Aerial crown-view tile of a tropical tree (Barro Colorado Island, Panama), acquired 20250217:
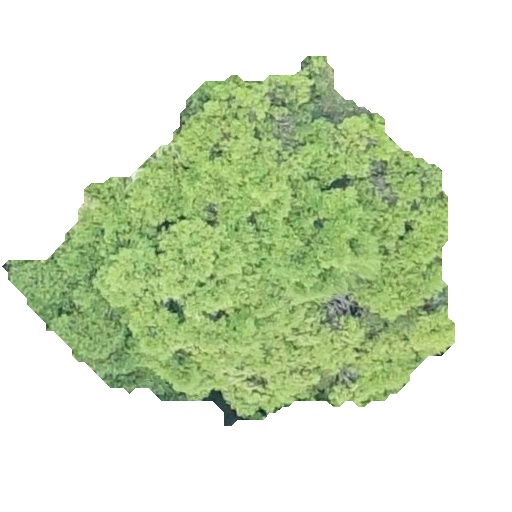
Species: Ocotea oblonga
GBIF accepted scientific name: Ocotea oblonga
Crown area: 154.703 m²